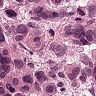
Metastatic tissue present: yes